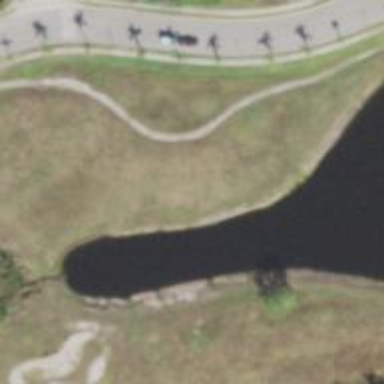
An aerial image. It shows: Road that also serves as golf cartpath.